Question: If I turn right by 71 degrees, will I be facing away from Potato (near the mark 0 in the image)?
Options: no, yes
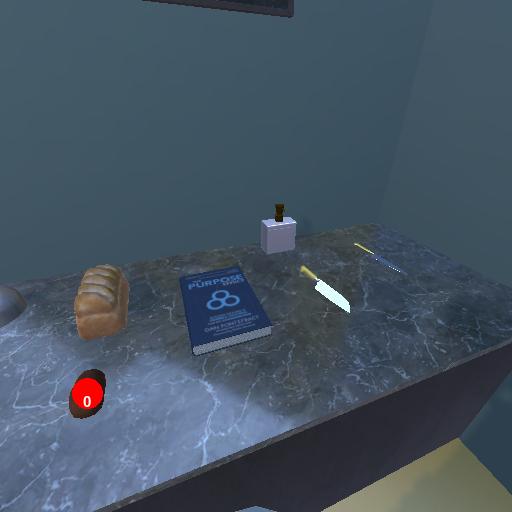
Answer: no